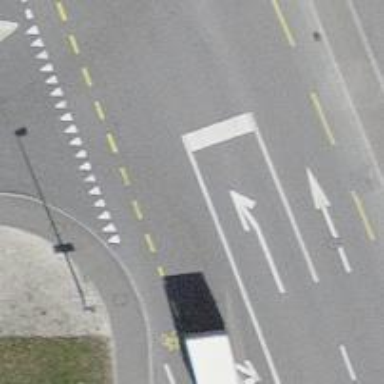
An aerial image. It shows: Tertiary road with asphalt surface.